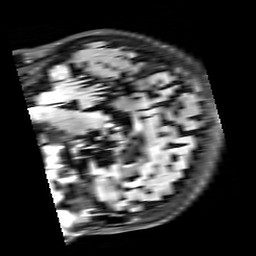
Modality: FLAIR
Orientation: sagittal
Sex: female
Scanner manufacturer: siemens
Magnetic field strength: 3 T
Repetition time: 10 s
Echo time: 0.09 s